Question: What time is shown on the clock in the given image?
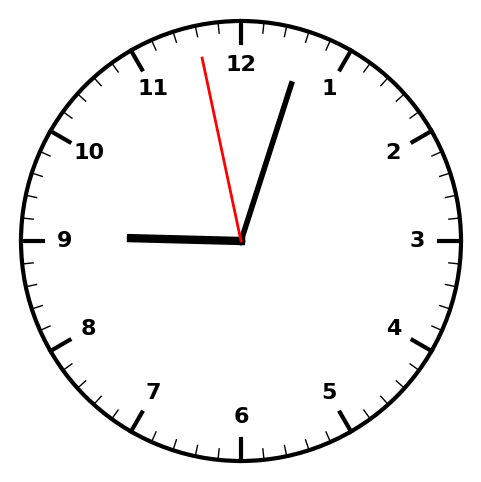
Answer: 09:02:58